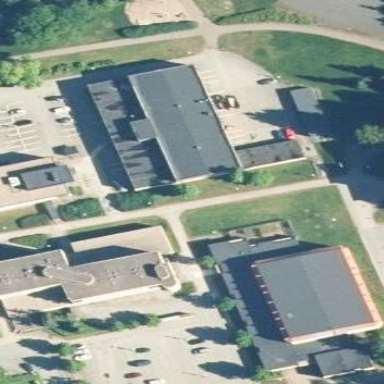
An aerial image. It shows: School building.